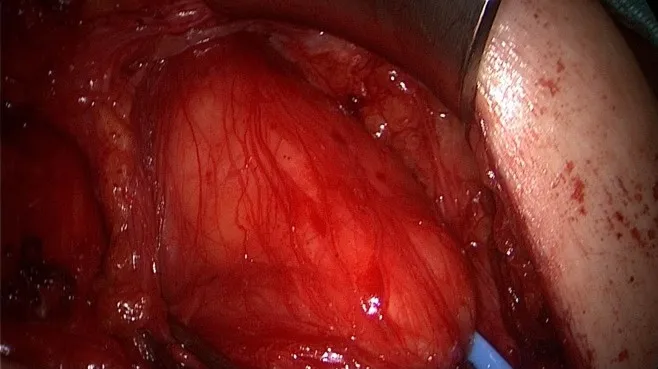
Extensive lipoma and additional hernia sac identified during open re-recurrent operation (right groin).
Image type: endoscopy (gi_endoscopy)